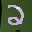
Label: 2